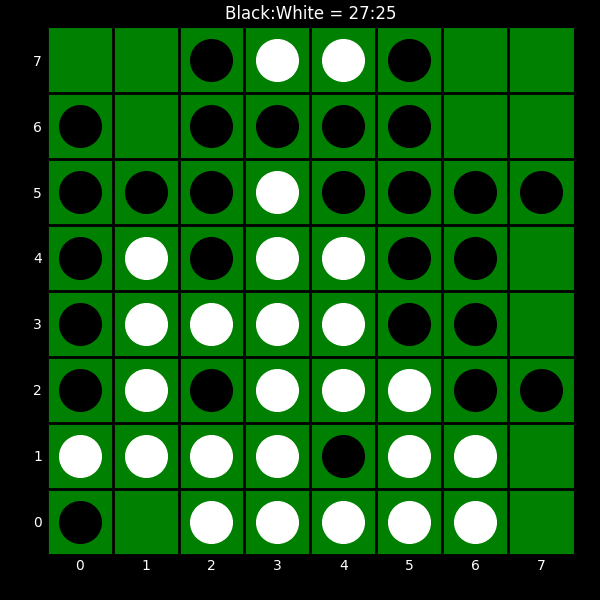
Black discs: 27
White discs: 25